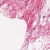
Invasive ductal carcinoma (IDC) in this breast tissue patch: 0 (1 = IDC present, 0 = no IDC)